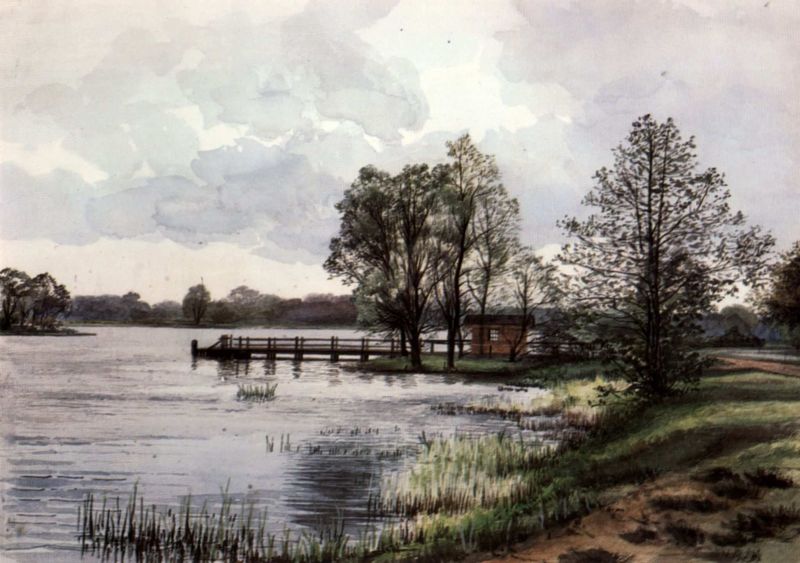
Titel: Hamburg, Uhlenhorst
Künstler: Ebba Tesdorpf
Standort: Hamburg
Institution: Museum für Hamburgische Geschichte
Schlagwörter: baum, blau, blätter, dunkel, gemälde, himmel, laub, schatten, vogel, wasser, wolken, aquarell, bäume, fluss, grün, landschaft, ocker, sand, see, teich, ufer, äste, braun, fenster, frankreich, grau, hell, hintergrund, holz, licht, schwarz, straße, weiss, gras, haus, rasen, weg, wiese, ferne, gräser, halme, horizont, kalt, morgen, natur, schilf, spiegelung, strauch, weite, busch, gewässer, hütte, sonne, insel, land, realismus, england, wald, küste, sommer, strand, wellen, ruhe, biegung, naturalismus, herbst, winter, kai, mündung, häuschen, pier, steeg, steg, monet, manet, geländer, baumkronen, frühling, umriss, regen, wasserpflanzen, pinsel, trüb, bootshaus, chiemsee, grad, uferböschung, holzhaus, waser, anlegestelle, abfallend, schilff, binsen, naturr, bewölkter himmel, himmek, grassoden, schilfrohre, flussgras, seggen